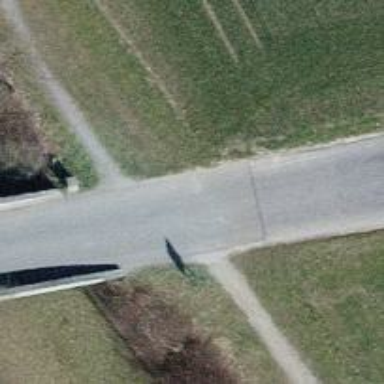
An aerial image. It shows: Unclassified road.